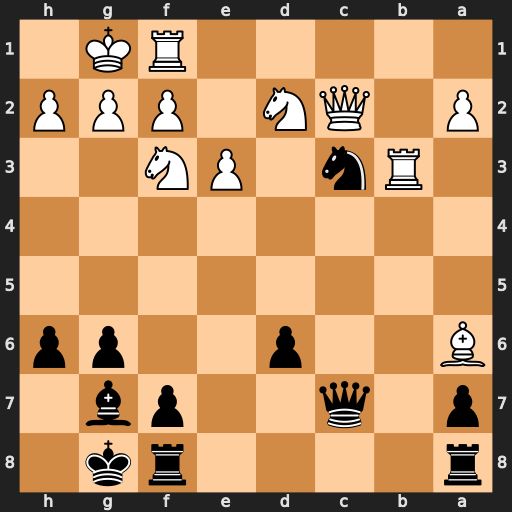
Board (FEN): r4rk1/p1q2pb1/B2p2pp/8/8/1Rn1PN2/P1QN1PPP/5RK1
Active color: b
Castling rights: -
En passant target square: -
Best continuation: Ne2+ Bxe2 Qxc2